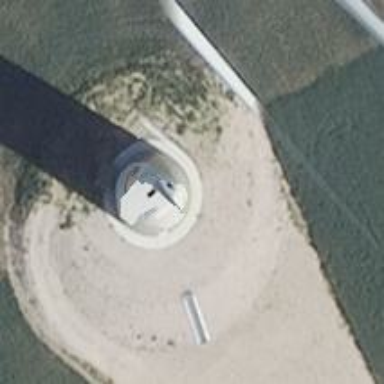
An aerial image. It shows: Wind turbine generator that utilizes wind as its source for generating electricity. It is of the horizontal axis type.